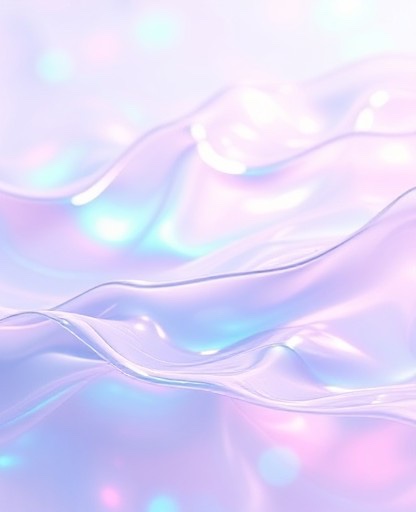
Category: Congratulations